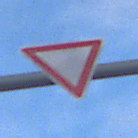
Verkehrszeichen: VorfahrtGewaehren
Umgebung: Outdoor, Suburban
Tageszeit: SunriseSunset
Wetter: PartlyCloudy
Licht: Natural
Jahreszeit: NotSpecified
Kontrast: LowContrast